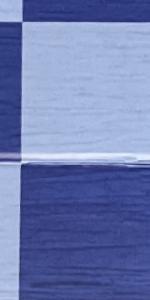
Label: Empty